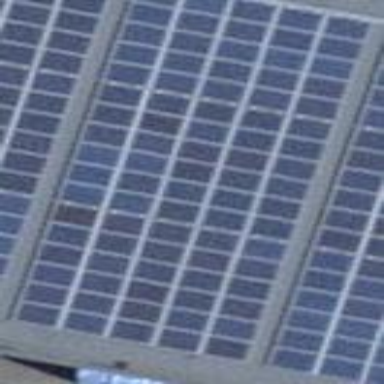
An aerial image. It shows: Solar photovoltaic panel generator.